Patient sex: M
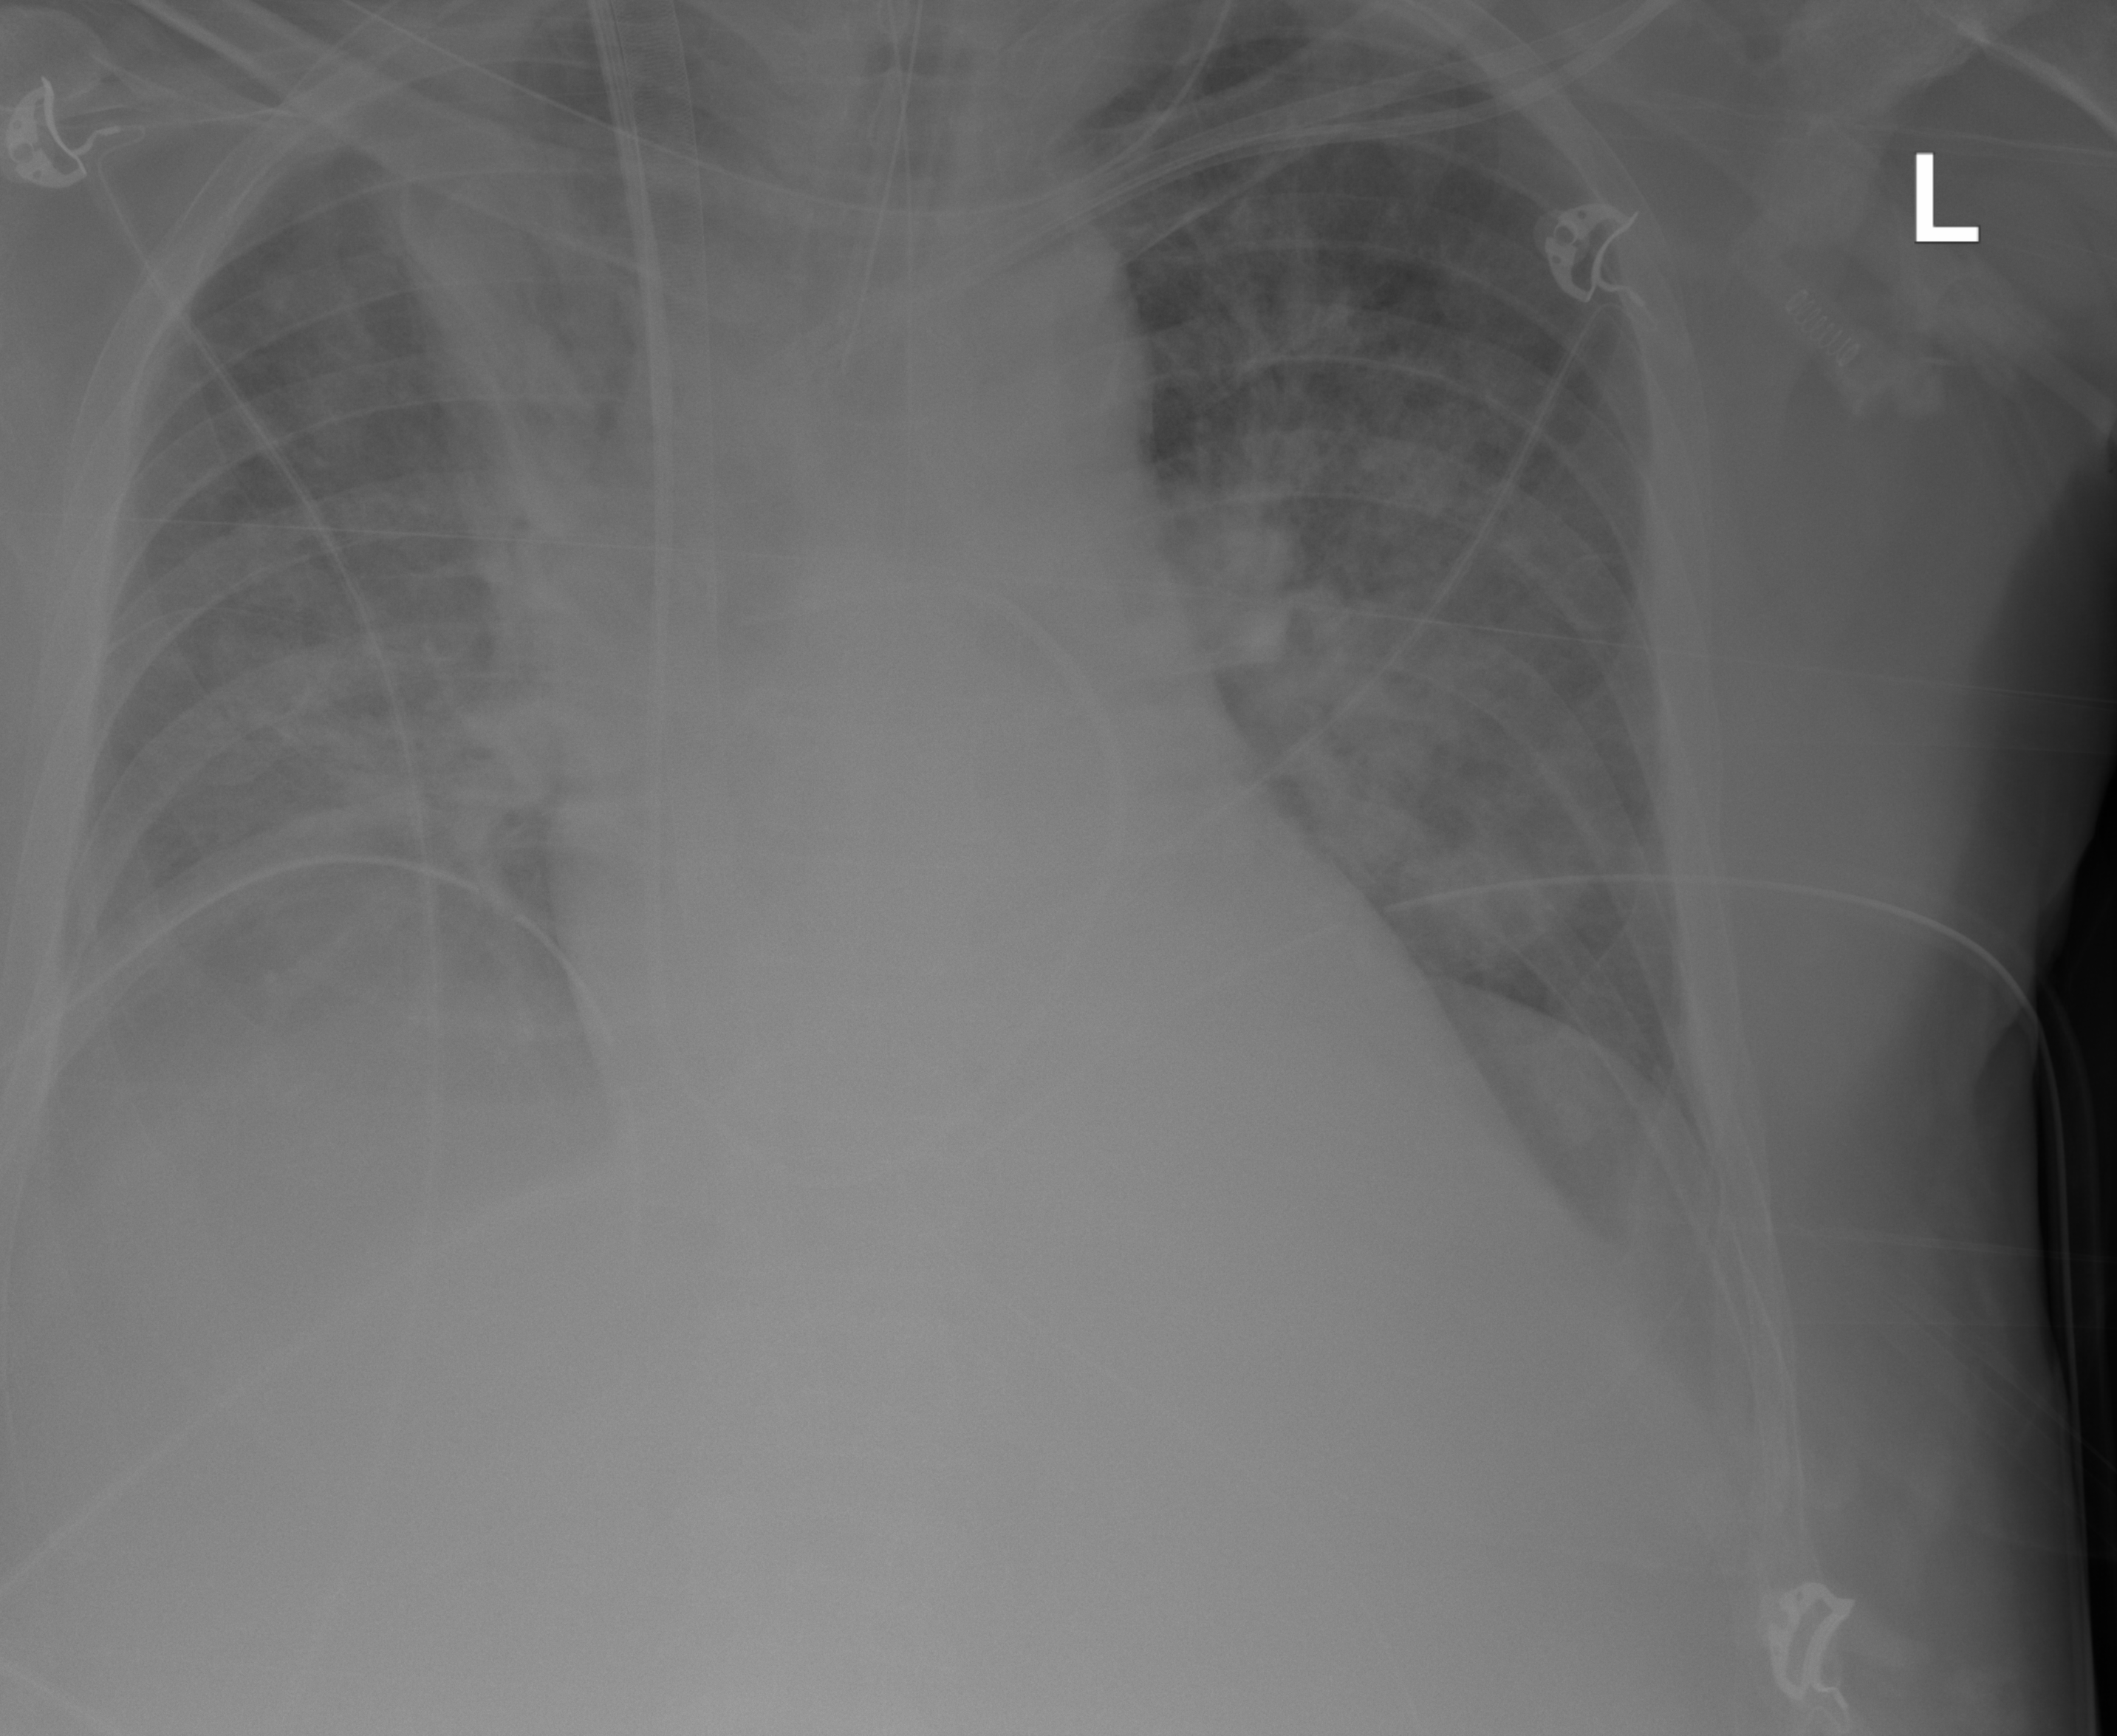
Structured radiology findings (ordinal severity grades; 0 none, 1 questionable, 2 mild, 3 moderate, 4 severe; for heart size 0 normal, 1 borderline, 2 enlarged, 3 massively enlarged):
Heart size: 2
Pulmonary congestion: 3
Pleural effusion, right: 2
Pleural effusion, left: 1
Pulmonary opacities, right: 3
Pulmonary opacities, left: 3
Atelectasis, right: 3
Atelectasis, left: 0